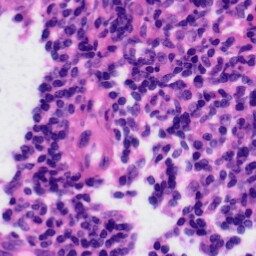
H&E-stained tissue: Tonsil